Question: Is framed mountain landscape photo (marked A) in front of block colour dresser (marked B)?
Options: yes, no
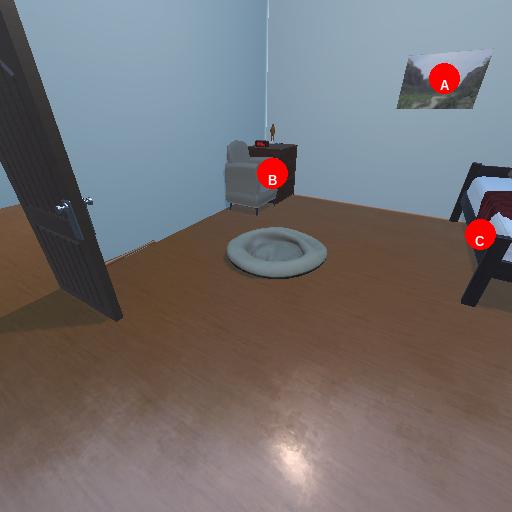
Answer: yes